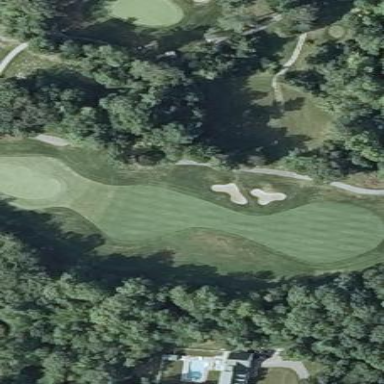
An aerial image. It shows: Golf fairway surrounded by grass.